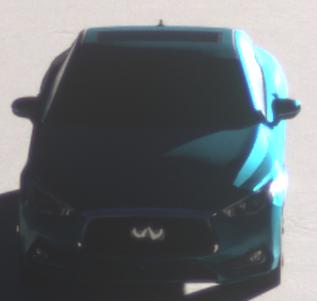
Make: Infiniti
Model: Q60 2.0t
Detailed model: Q60 (V37)
Model produced from: 2016/10
Model produced until: 2018/08
Doors: 2
Color: blue
Road condition: dry road
Daytime: sunrise or sunset
Contrast: high contrast